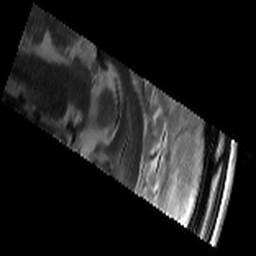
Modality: T2w
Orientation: sagittal
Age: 27
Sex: male
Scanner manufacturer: siemens
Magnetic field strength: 3 T
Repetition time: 8.02 s
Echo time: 0.08 s